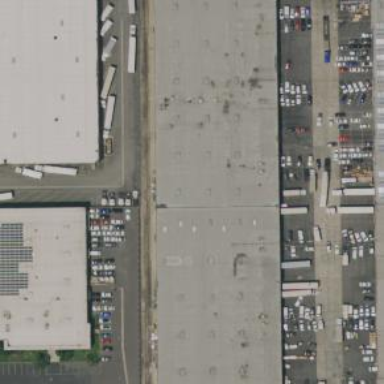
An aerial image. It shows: Warehouse building.